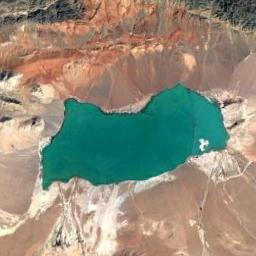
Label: lake